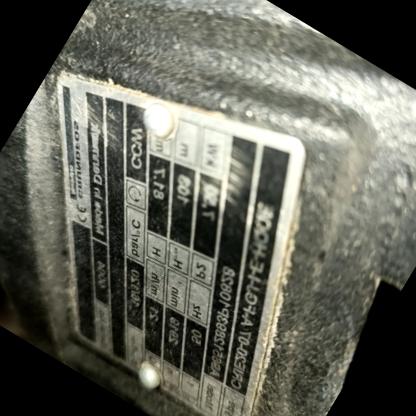
Klasa: tabliczka-znamionowa